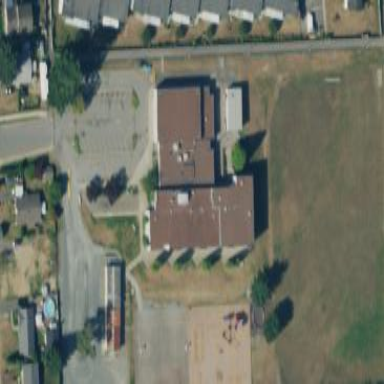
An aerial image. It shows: School building.